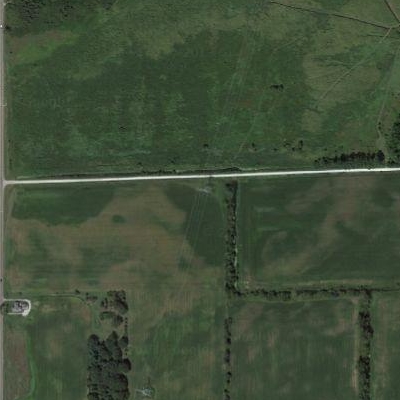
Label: aGrass